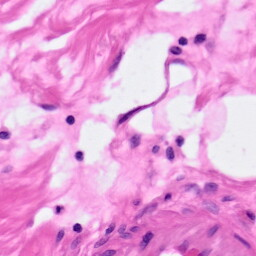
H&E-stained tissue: Pancreatic